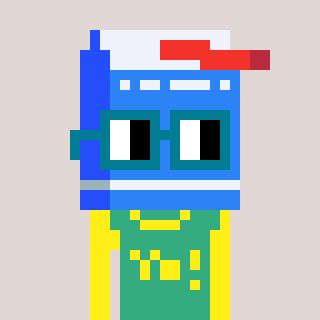
a pixel art character with square dark green glasses, a milk-shaped head and a teal-colored body on a warm background